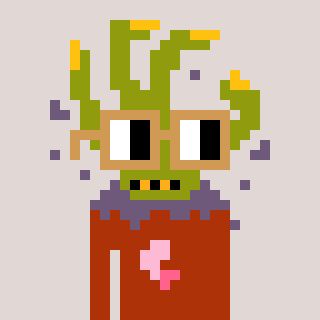
a pixel art character with square brown glasses, a zombie-hand-shaped head and a hotbrown-colored body on a warm background